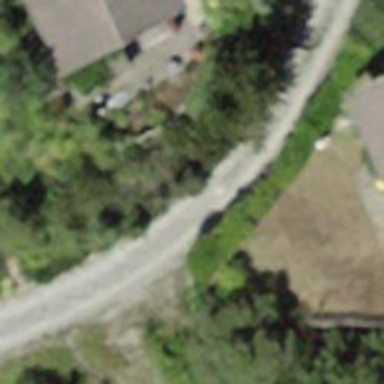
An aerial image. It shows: Residential road surfaced with fine gravel.